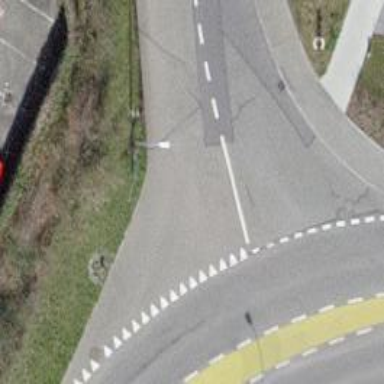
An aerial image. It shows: Road with "give way" sign.